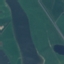
Land use / land cover: River